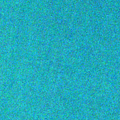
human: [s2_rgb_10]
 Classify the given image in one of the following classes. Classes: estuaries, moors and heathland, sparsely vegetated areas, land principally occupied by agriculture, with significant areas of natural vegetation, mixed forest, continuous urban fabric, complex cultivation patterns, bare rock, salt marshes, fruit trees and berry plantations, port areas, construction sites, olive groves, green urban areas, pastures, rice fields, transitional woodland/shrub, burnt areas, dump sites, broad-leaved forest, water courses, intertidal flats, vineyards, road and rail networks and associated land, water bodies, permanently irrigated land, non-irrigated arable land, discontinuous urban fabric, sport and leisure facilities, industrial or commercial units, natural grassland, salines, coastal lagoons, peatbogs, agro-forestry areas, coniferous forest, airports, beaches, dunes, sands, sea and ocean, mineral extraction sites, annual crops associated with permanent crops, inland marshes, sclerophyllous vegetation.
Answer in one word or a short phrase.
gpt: sea and ocean